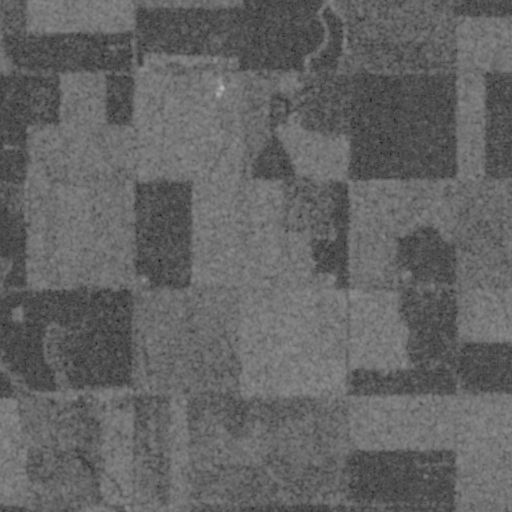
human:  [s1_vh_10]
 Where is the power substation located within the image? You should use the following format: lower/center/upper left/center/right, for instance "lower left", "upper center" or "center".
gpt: The power substation is located in the center right of the image.
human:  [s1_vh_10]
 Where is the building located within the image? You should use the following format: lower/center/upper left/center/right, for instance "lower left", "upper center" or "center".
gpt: The building is located in the lower right of the image.
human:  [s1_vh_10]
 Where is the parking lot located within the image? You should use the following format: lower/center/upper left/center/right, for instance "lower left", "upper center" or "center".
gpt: There is no parking lot in the image.

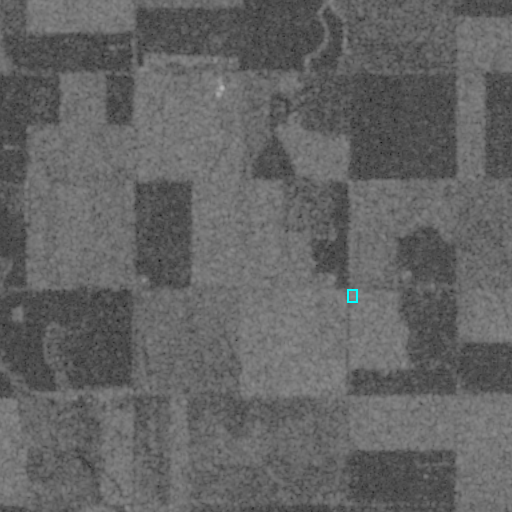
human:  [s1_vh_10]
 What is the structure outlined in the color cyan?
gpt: The structure outlined in cyan is a power substation.
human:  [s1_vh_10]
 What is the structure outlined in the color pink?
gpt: There is no pink outline.